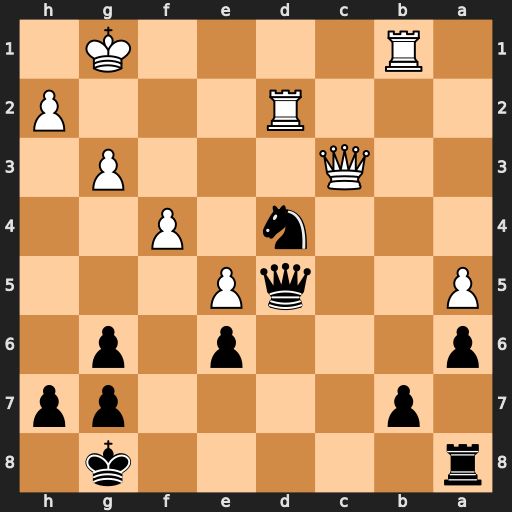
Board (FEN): r5k1/1p4pp/p3p1p1/P2qP3/3n1P2/2Q3P1/3R3P/1R4K1
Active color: b
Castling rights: -
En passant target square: -
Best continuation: Nf3+ Qxf3 Qxf3